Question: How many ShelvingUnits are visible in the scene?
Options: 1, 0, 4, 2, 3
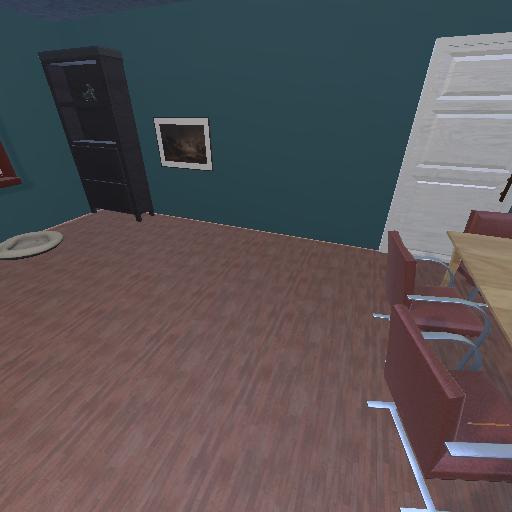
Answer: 1